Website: ulta-beauty
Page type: cart
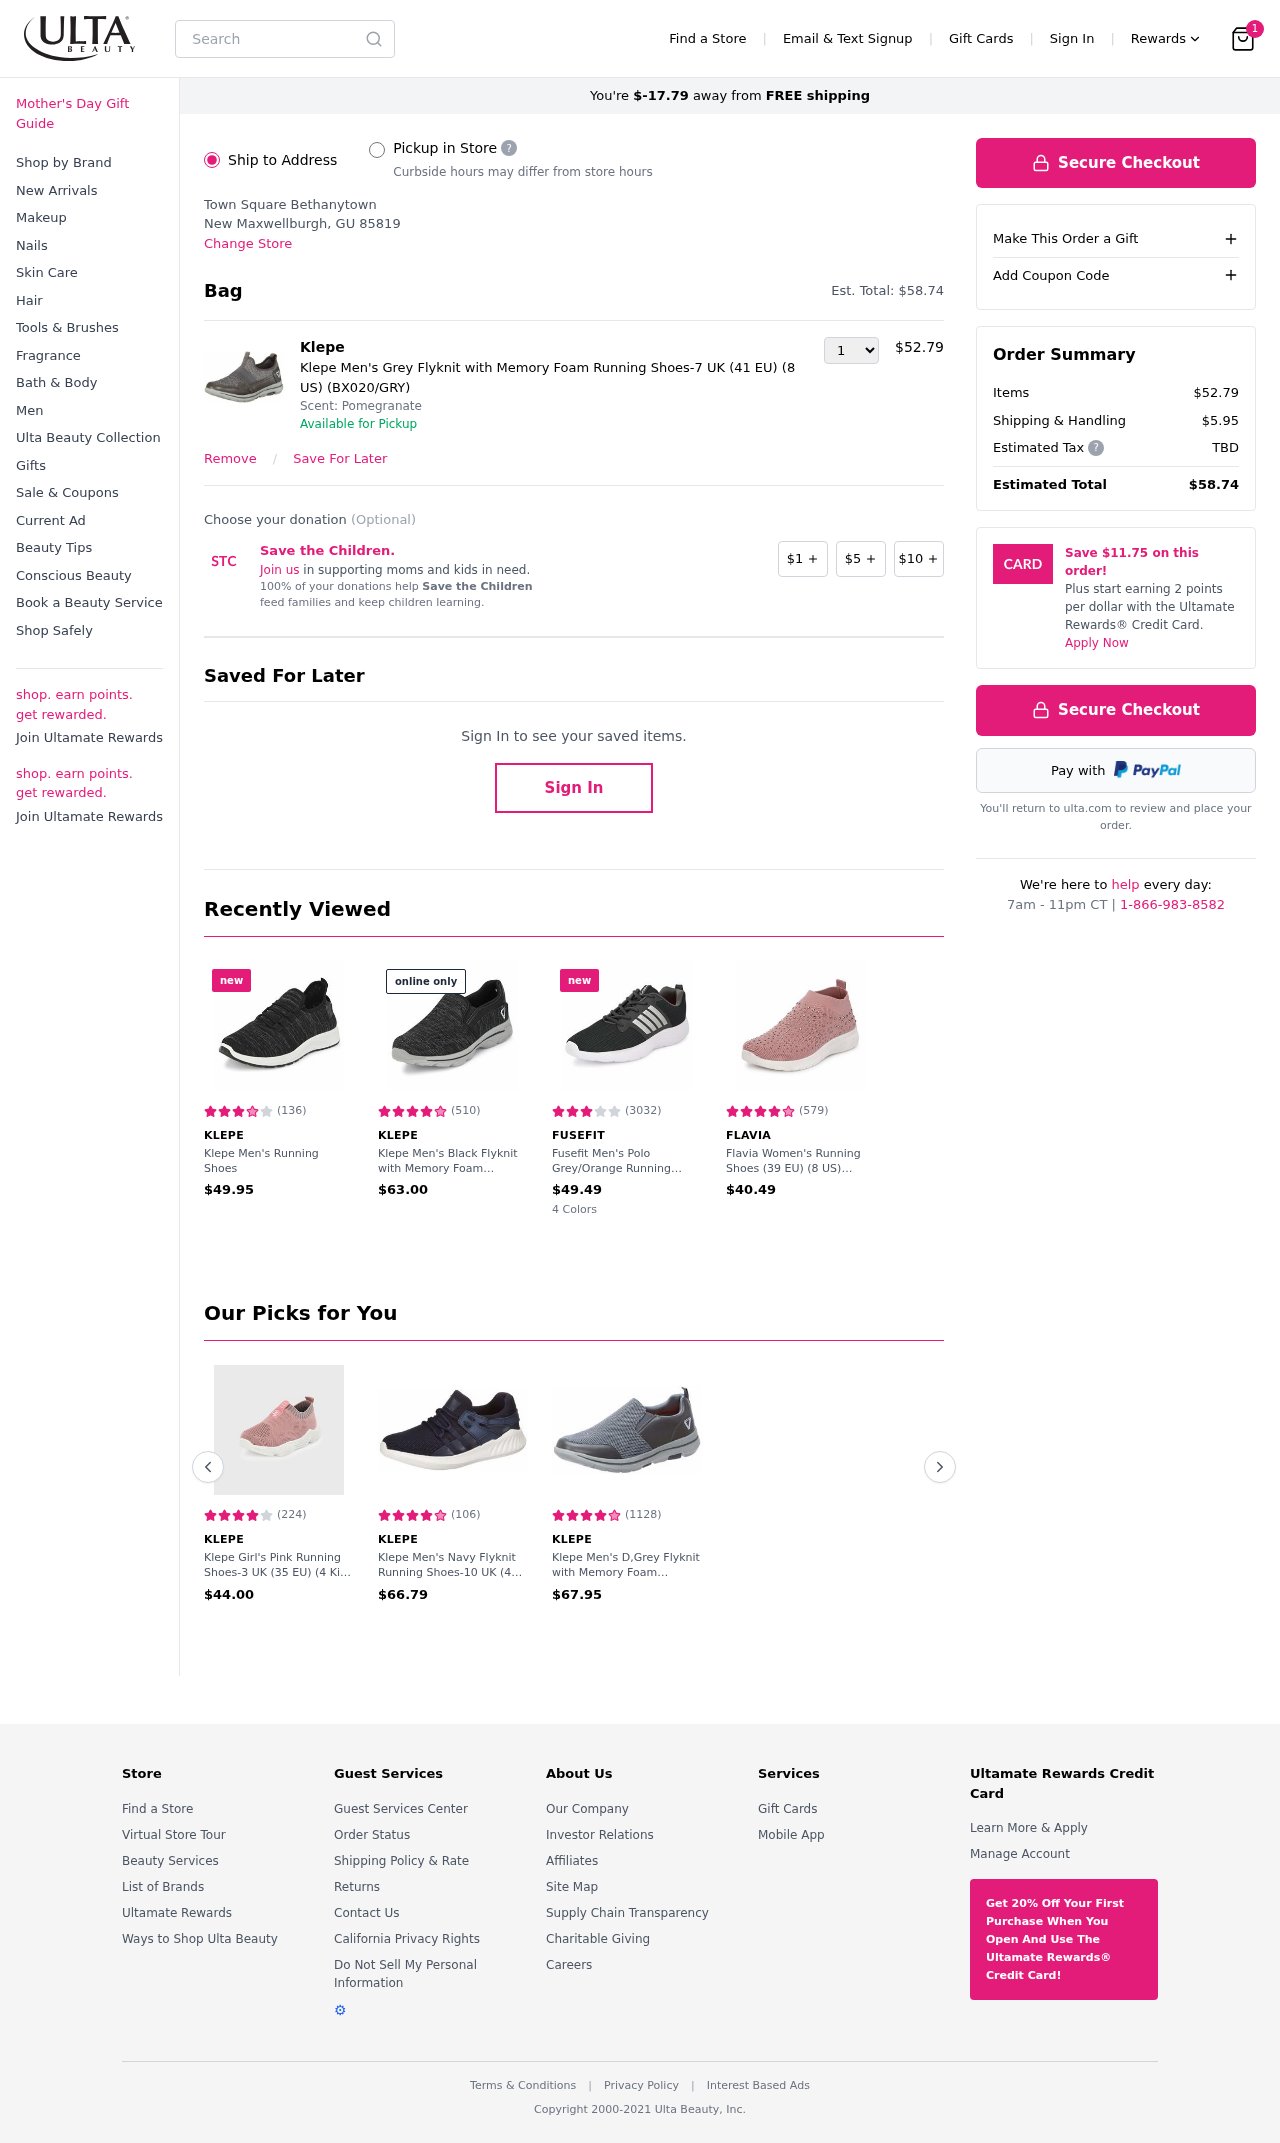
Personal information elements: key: PII_LOCATION1_CITY_STATE_ZIP
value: New Maxwellburgh, GU 85819
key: PII_LOCATION1_NAME
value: Town Square Bethanytown
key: PII_CITY
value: Bethanytown
Product elements: key: PRODUCT1_BRAND
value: Klepe
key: PRODUCT1_NAME
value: Klepe Men's Grey Flyknit with Memory Foam Running Shoes-7 UK (41 EU) (8 US) (BX020/GRY)
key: PRODUCT1_PRICE
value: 52.79
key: PRODUCT1_QUANTITY
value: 1
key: PRODUCT2_BRAND
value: Klepe
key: PRODUCT2_NAME
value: Klepe Men's Running Shoes
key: PRODUCT2_NUM_RATINGS
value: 136
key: PRODUCT2_PRICE
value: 49.95
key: PRODUCT2_RATING
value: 3.6
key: PRODUCT3_BRAND
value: Klepe
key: PRODUCT3_NAME
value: Klepe Men's Black Flyknit with Memory Foam Running Shoes-7 UK (41 EU) (8 US) (M133/BLK)
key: PRODUCT3_NUM_RATINGS
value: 510
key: PRODUCT3_PRICE
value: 63
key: PRODUCT3_RATING
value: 4.9
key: PRODUCT4_BRAND
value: Fusefit
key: PRODUCT4_NAME
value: Fusefit Men's Polo Grey/Orange Running Shoes-8 UK (42 EU) (9 US) (FFR-403_8)
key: PRODUCT4_NUM_RATINGS
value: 3032
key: PRODUCT4_PRICE
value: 49.49
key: PRODUCT4_RATING
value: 3.2
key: PRODUCT5_BRAND
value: Flavia
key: PRODUCT5_NAME
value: Flavia Women's Running Shoes (39 EU) (8 US) (F/HD0062/PNK_L.Pink_7 UK)
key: PRODUCT5_NUM_RATINGS
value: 579
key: PRODUCT5_PRICE
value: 40.49
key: PRODUCT5_RATING
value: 4.5
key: PRODUCT6_BRAND
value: Klepe
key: PRODUCT6_NAME
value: Klepe Girl's Pink Running Shoes-3 UK (35 EU) (4 Kids US) (KD/KPK-09/PNK)
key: PRODUCT6_NUM_RATINGS
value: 224
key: PRODUCT6_PRICE
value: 44
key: PRODUCT6_RATING
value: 4.4
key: PRODUCT7_BRAND
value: Klepe
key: PRODUCT7_NAME
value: Klepe Men's Navy Flyknit Running Shoes-10 UK (44 EU) (11 US) (KP811/NVY)
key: PRODUCT7_NUM_RATINGS
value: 106
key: PRODUCT7_PRICE
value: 66.79
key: PRODUCT7_RATING
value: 4.6
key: PRODUCT8_BRAND
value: Klepe
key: PRODUCT8_NAME
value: Klepe Men's D,Grey Flyknit with Memory Foam Running Shoes-7 UK (41 EU) (8 US) (AD3989B/GRY)
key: PRODUCT8_NUM_RATINGS
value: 1128
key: PRODUCT8_PRICE
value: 67.95
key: PRODUCT8_RATING
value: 4.7
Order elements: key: ORDER_NUM_ITEMS
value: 1
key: ORDER_FREE_SHIPPING_REMAINING
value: $-17.79
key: ORDER_TOTAL
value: $58.74
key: ORDER_TOTAL
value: Est. Total: $58.74
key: ORDER_SUBTOTAL
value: $52.79
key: ORDER_SHIPPING_COST
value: $5.95
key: ORDER_TAX
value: TBD
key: ORDER_CARD_SAVINGS
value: $11.75
Search elements: key: HEADER_SEARCH
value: Search